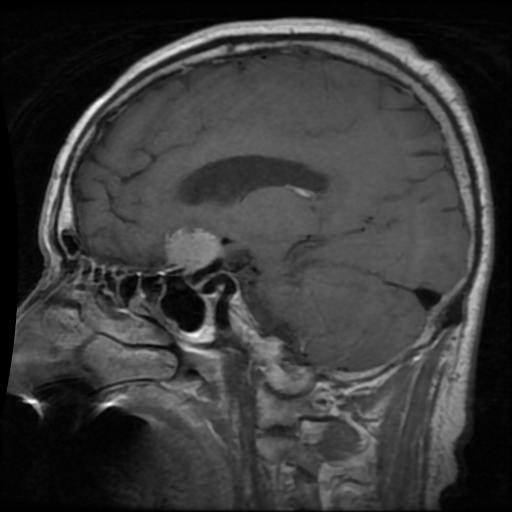
Label: pituitary